Question: I want to retrieve some data from a particular row but I don't know in which column the data is.
eg.
'''
col1 col2 col3 col4 col5 col6
row1 A B C D E F
row2 H B G E I J
'''
now I need data B and G, it is in both row1 and row2 and I need to get values in out like this B C D E while running the command.
Most probably I was enabled to think what good code should I write for it.
expected output
'''
B C D E from row1
B G E from row2
'''

this is the actual data
Where i need to call data between GTB and Sion
There are two rows which provide GTB and SION
But they both are in different columns
'''
SELECT __________
FROM 'busroute'
WHERE 'GTB' IN (Source,Stop2,Stop3,Stop4,Stop5,Stop6,Stop7,Stop8,Stop9,Destination)
AND 'Wadala' IN (Source,Stop2,Stop3,Stop4,Stop5,Stop6,Stop7,Stop8,Stop9,Destination);
'''
OUTPUT SHOULD BE :
'''
ROW1 - Sion Koliwada GTB
ROW2 - Sion SionCircle Koliwada GTB
'''
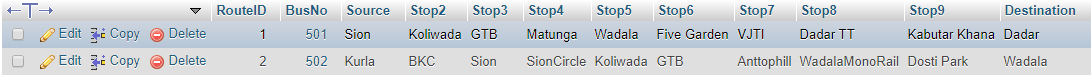
Answer: This might not be the optimized way, but you can get your answer as follow:
- - 'Sion''GTB''Sion''GTB'- '--''Sion Circle''Sion'
:
- Both stations should be present for any route for any destinations. So we have used 'WHERE' clause for both inputs with 'IN' operator for all 'stops'.- 'CONCAT_WS('--', '--', Source,Stop2,Stop3,Stop4,...,Destination, '--')' It create a list of all station separated by '--' and also adds '--' at both ends. e.g. '--A--B--C--D--'.- Why '--' are added, so we can do a full exact search for a station so it can't overlap with other stations.
'''
Example: if I have to search 'Sion' then search will be '--Sion--'
--Sion--Sion Circle--BC : Return true
--Sion Circle--BC--AKDKJ--: return false, simple search would have return true.
'''
- 'SUBSTRING_INDEX'- - '--'
:
'''
SELECT
b.RouteID,
b.BusNo,
REPLACE(CONCAT_WS(' ', 'Sion', SUBSTRING_INDEX(SUBSTRING_INDEX(CONCAT_WS('--', '--', Source,Stop2,Stop3,Stop4,Stop5,Stop6,Stop7,Stop8,Stop9,Destination, '--'), '--Sion--', -1), '--GTB--', 1),'GTB'),'--', ' ') as route
FROM busroute b
WHERE 'GTB' IN (Source,Stop2,Stop3,Stop4,Stop5,Stop6,Stop7,Stop8,Stop9,Destination)
AND 'Sion' IN (Source,Stop2,Stop3,Stop4,Stop5,Stop6,Stop7,Stop8,Stop9,Destination);
'''